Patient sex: F
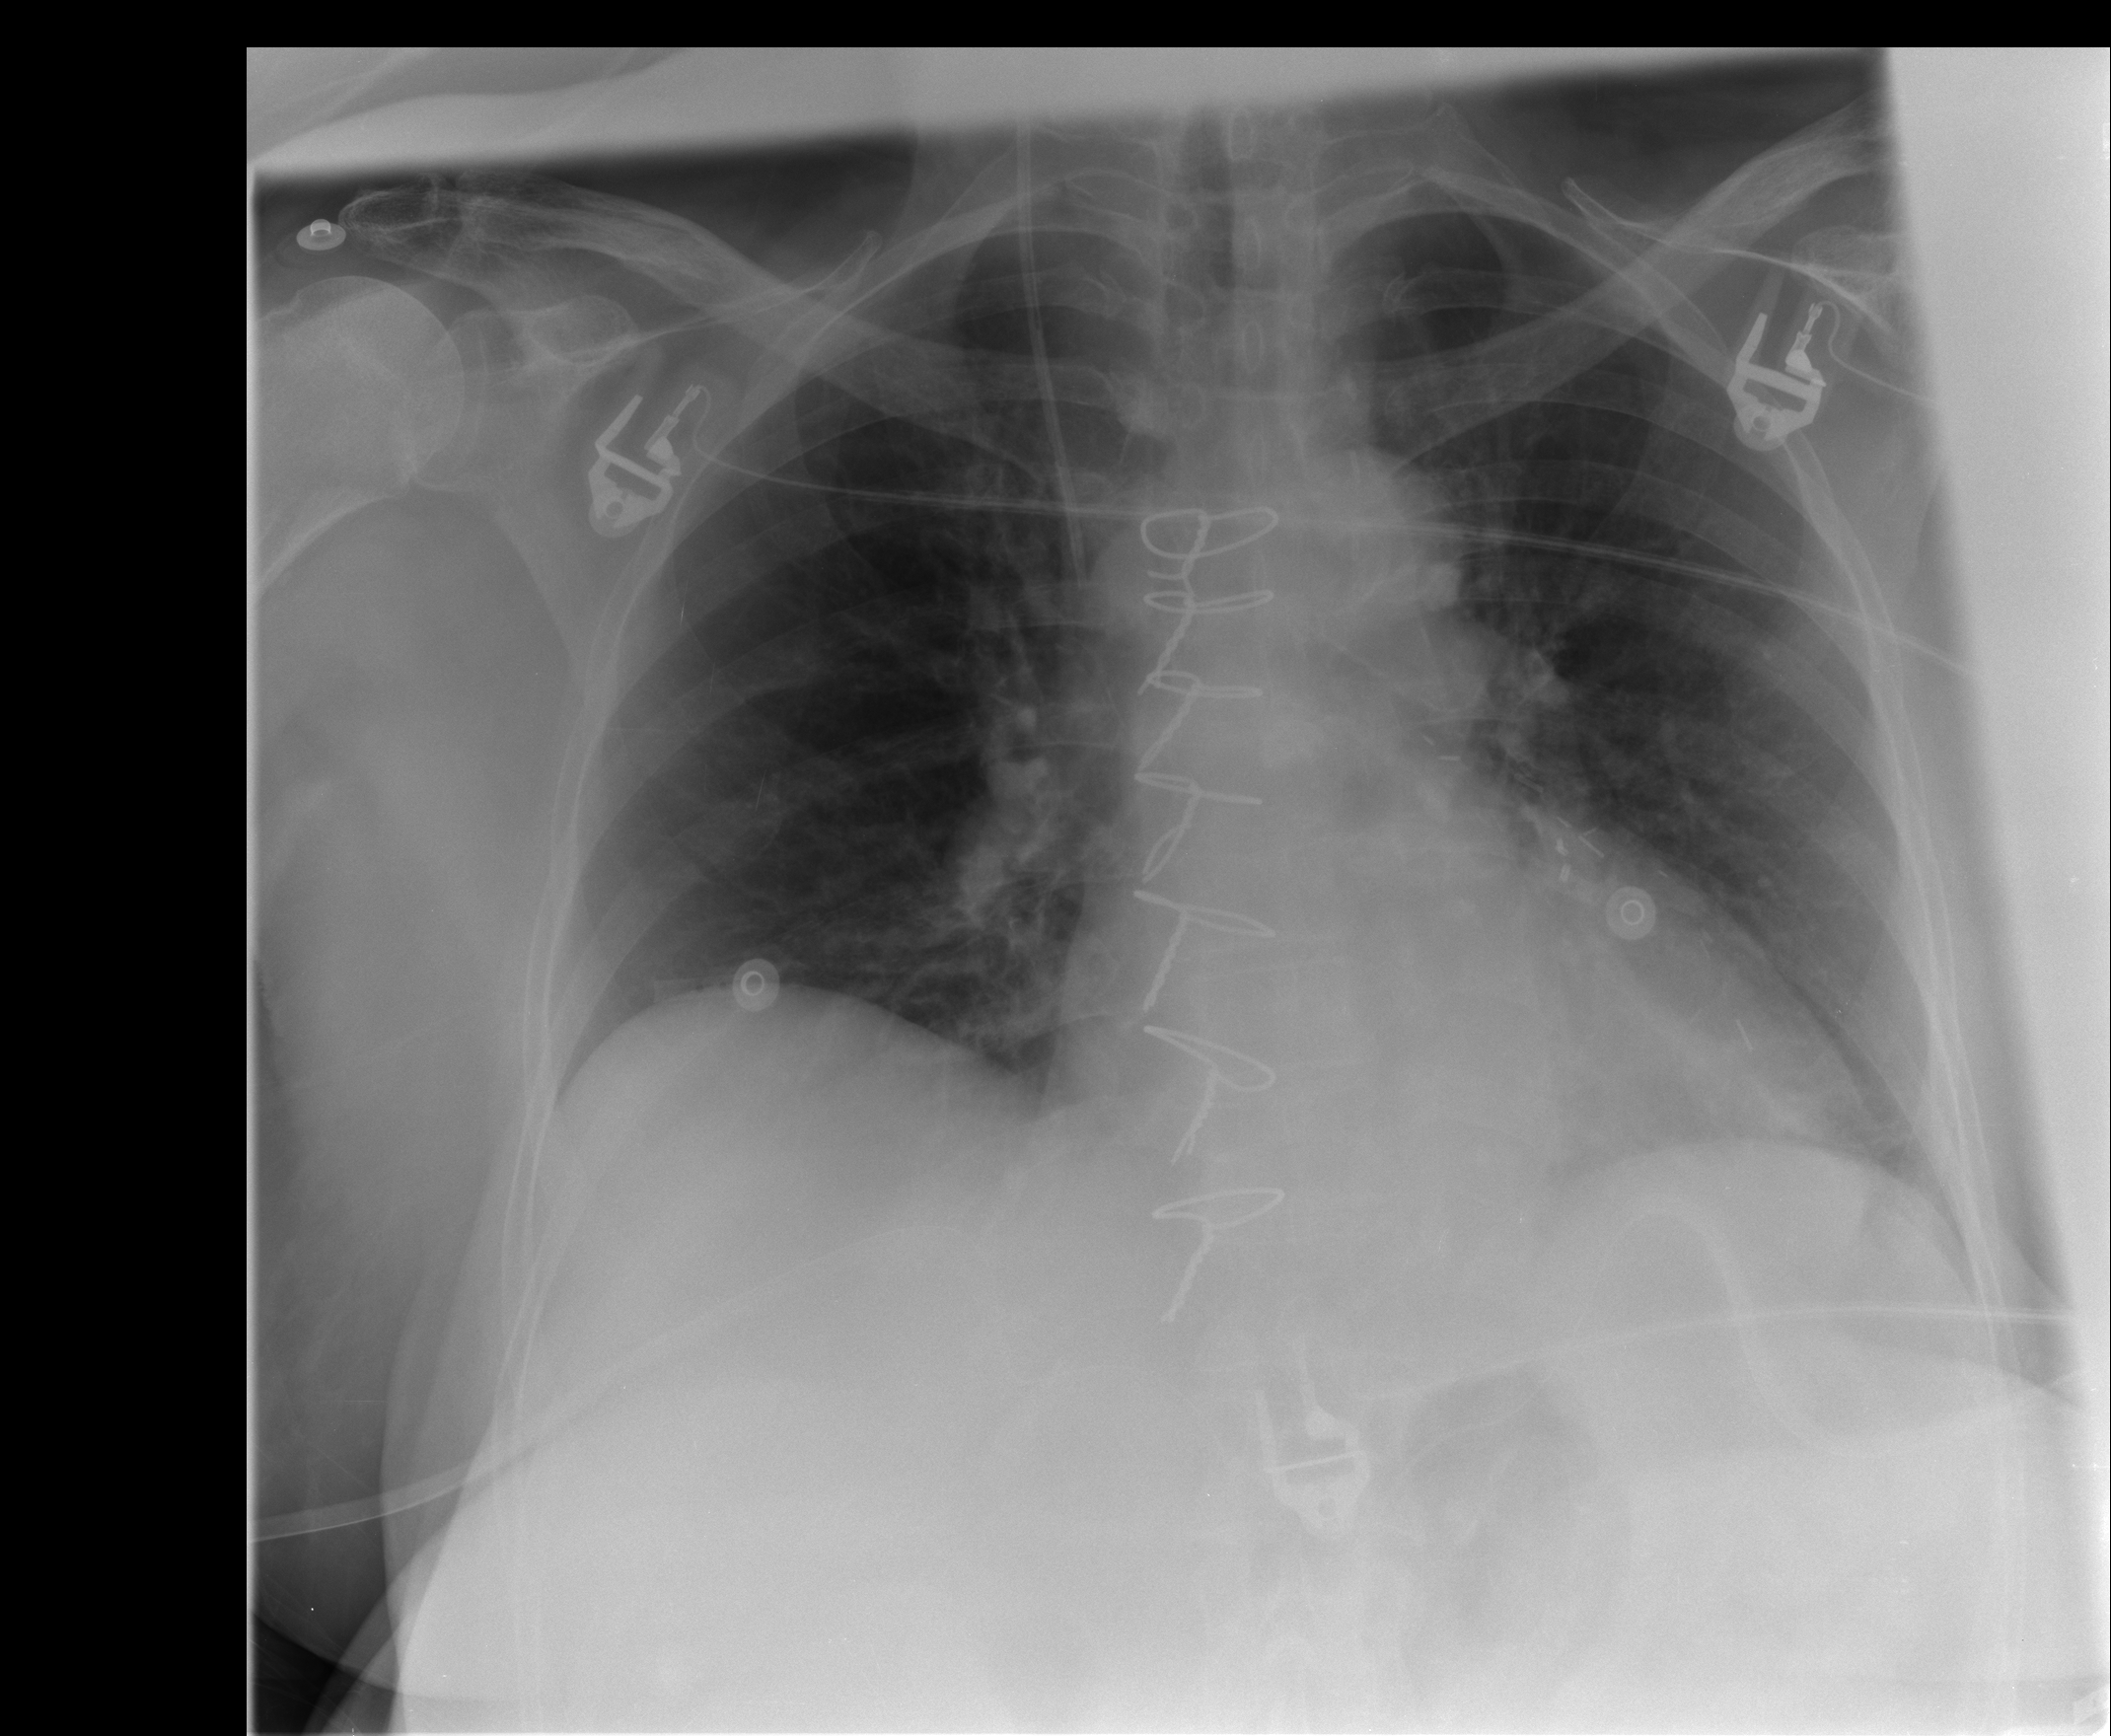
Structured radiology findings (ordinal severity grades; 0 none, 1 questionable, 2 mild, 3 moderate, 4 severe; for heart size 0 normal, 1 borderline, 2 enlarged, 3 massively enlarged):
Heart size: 2
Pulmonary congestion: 0
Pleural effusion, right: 0
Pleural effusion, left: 0
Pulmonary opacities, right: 0
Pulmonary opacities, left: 0
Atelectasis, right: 2
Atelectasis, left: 2